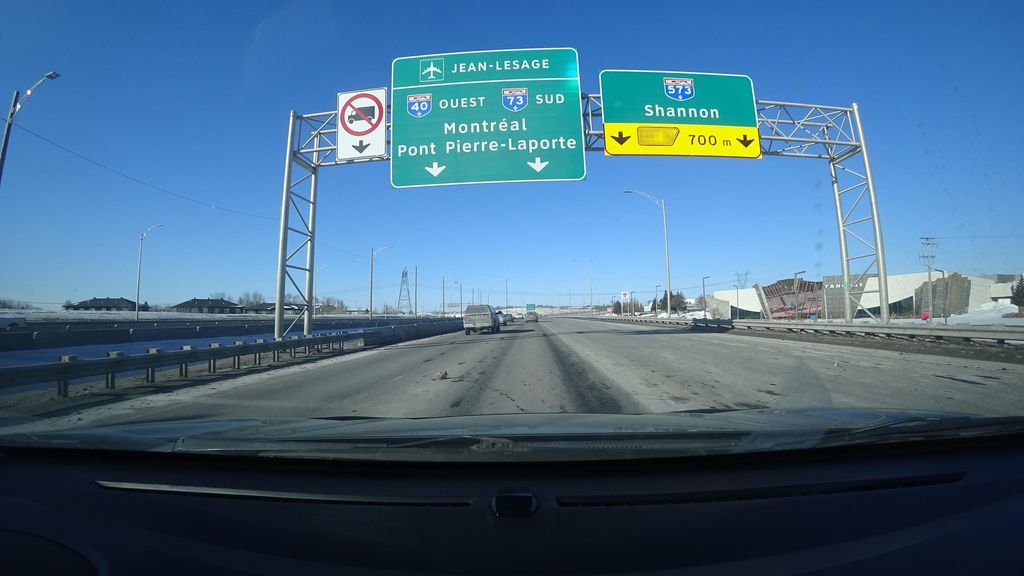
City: quebec_city